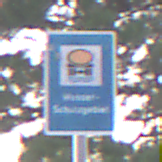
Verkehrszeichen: Wasserschutzgebiet
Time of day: SunriseSunset
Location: Outdoor (Suburban)
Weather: PartlyCloudy
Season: NotSpecified
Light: Natural